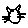
Label: cat